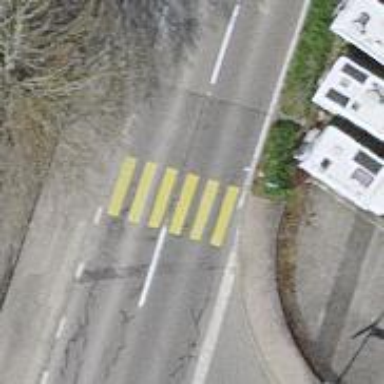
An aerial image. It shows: Marked road crossing.